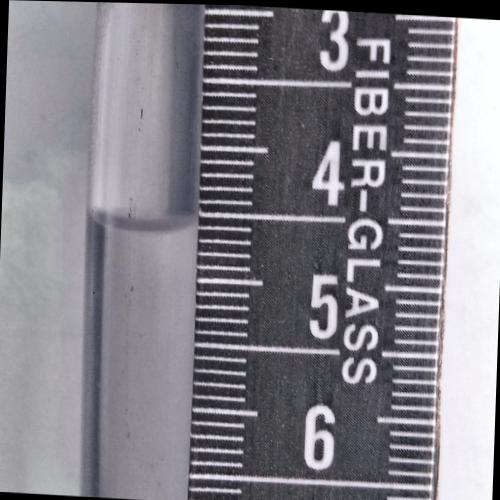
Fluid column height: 4.6 cm